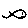
Label: fish